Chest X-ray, PA view. Patient: 30 years old, sex M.
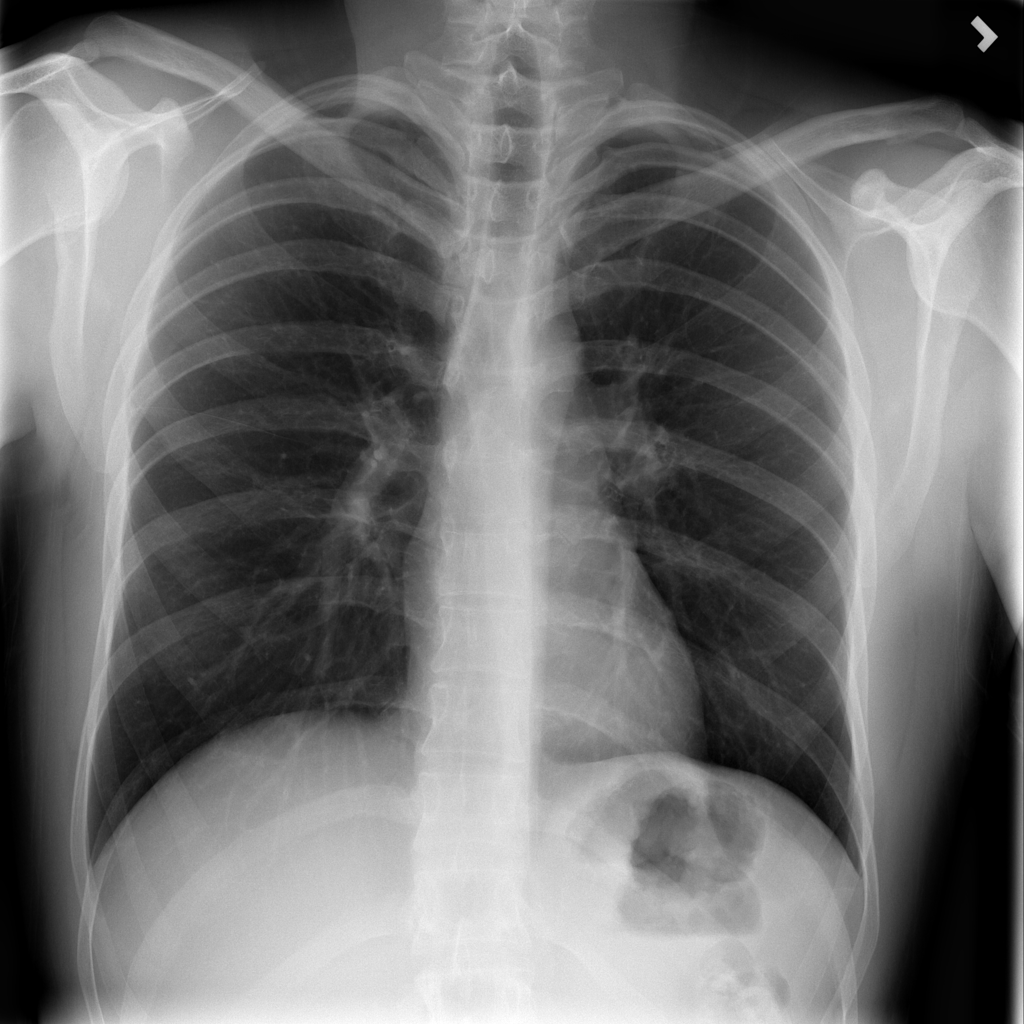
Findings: No Finding